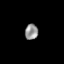
Tissue: skin
Cell type: Fibroblasts
Senescence score: 0.7744
Nuclear area (px): 200
Mean DAPI intensity: 147.765